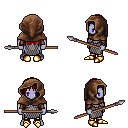
a pixel art fantasy rpg character, male body template, dark elf, purple skin, chain mail, gold greaves, red unkempt hairstyle, cloth hood, leather bracers, gold boots, spear, four views (front, back, left, right), 2x2 character sprite sheet, small pixel art, hard edges, no anti-aliasing